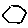
Label: hexagon